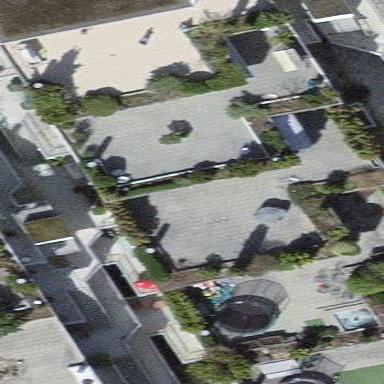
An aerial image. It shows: Residential building.